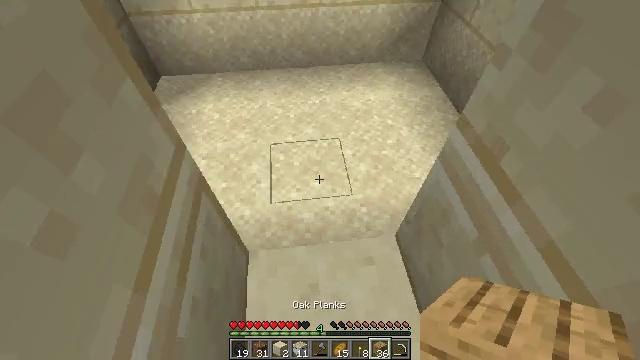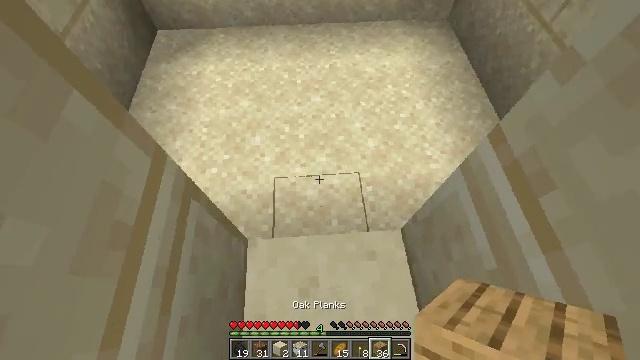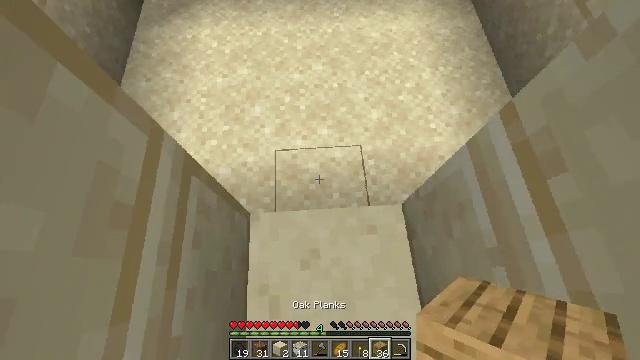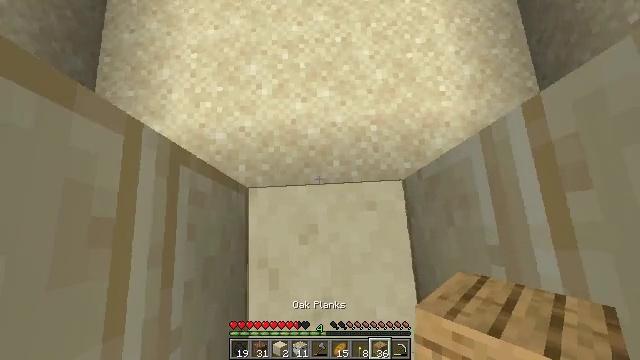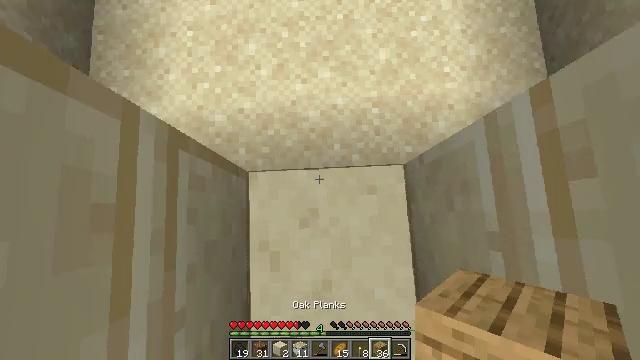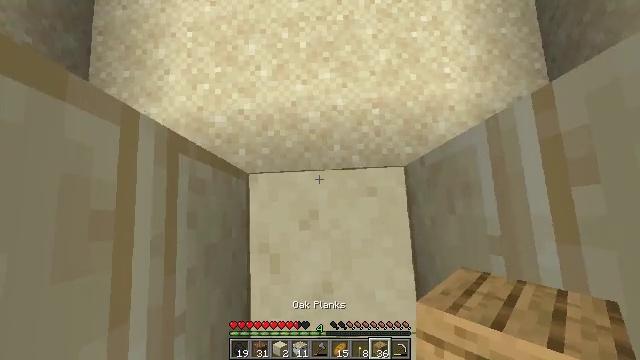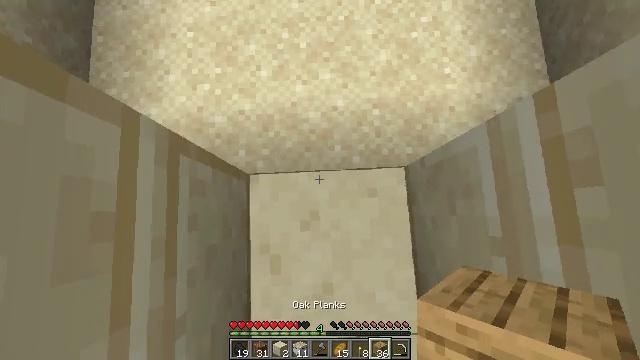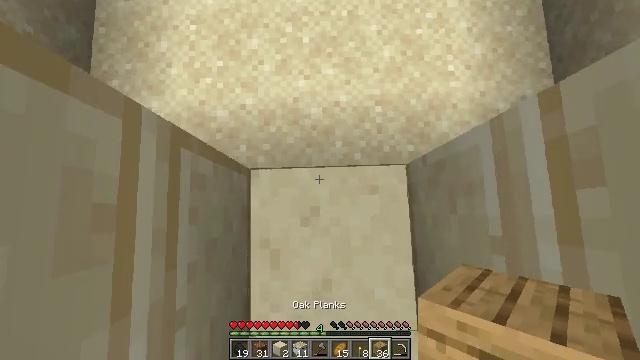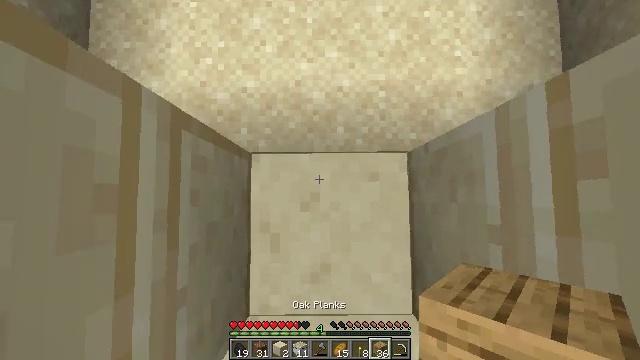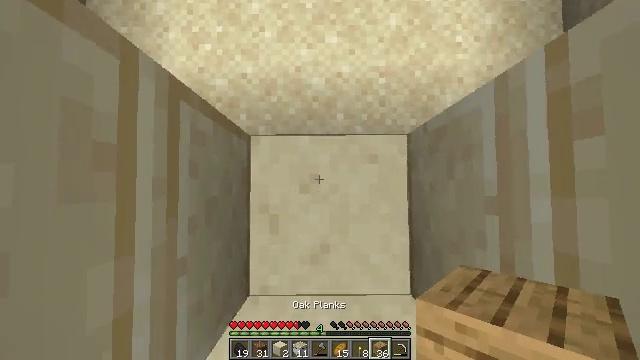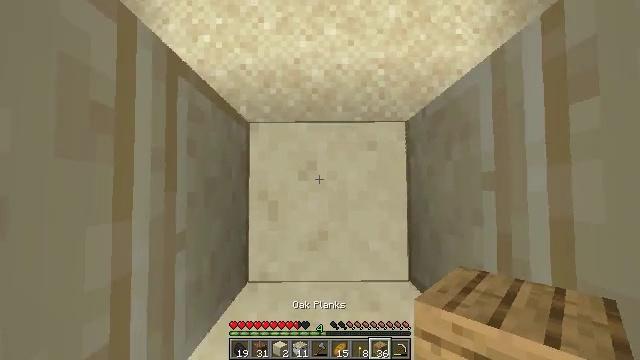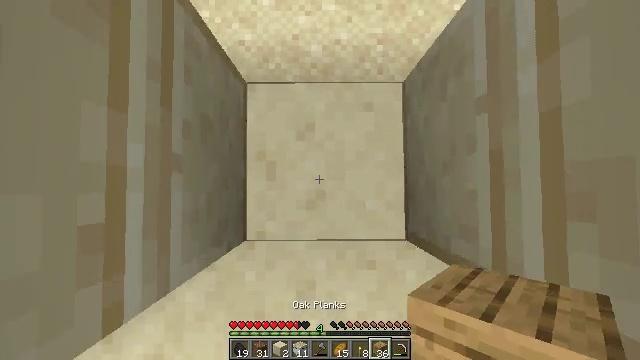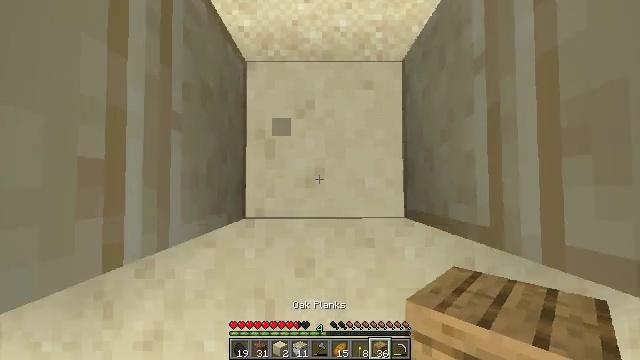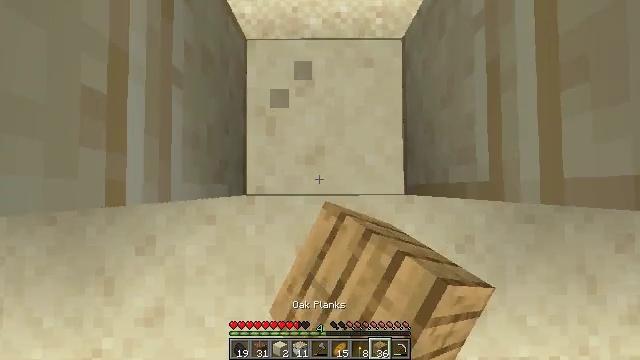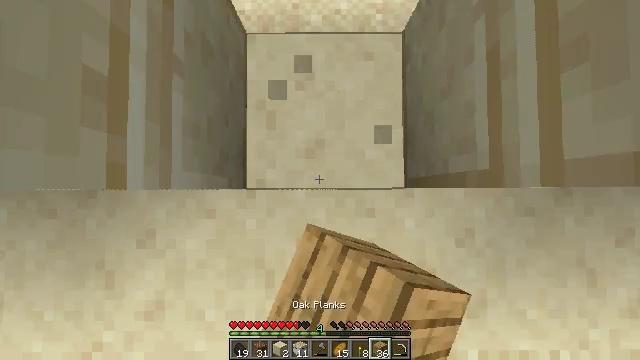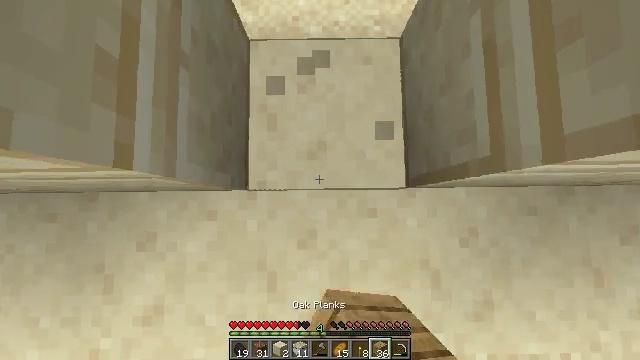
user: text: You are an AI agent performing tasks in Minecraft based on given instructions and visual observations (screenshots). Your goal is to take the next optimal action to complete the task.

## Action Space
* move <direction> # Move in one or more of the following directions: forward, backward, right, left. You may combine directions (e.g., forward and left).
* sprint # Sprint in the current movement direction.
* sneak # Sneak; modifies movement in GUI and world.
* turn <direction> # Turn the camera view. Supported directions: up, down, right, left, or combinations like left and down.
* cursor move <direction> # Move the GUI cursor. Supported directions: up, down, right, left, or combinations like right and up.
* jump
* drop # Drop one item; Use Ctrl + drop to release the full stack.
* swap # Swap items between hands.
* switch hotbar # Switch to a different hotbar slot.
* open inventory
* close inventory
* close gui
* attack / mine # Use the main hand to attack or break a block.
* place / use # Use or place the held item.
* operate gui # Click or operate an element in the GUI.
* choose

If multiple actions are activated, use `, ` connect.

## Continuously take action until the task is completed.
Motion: motion action
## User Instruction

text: Extract smooth sandstone from its location.
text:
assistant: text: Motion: move forward, turn left and down
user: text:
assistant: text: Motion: turn down
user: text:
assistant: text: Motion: turn down
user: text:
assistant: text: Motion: turn down
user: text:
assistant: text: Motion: no_op
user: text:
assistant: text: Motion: no_op
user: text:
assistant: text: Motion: turn left
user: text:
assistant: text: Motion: turn left and down
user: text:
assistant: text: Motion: move back, turn down
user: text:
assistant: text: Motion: move back
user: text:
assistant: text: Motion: move back
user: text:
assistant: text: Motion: move back, attack / mine
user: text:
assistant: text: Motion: attack / mine
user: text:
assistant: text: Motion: attack / mine
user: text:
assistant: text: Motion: turn up, attack / mine
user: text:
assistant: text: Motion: turn up, attack / mine
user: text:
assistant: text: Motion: turn up, attack / mine
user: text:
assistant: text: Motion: turn up, attack / mine
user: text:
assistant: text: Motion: turn up
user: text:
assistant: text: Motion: move back, turn up
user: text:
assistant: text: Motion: move back, turn up
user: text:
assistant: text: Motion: move back
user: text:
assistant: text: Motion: move back, turn up
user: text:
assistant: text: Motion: turn up
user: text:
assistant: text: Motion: turn up
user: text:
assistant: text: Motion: turn up
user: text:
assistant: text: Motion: no_op
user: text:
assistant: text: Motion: no_op
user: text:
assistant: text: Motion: no_op
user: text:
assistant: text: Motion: no_op